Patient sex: F
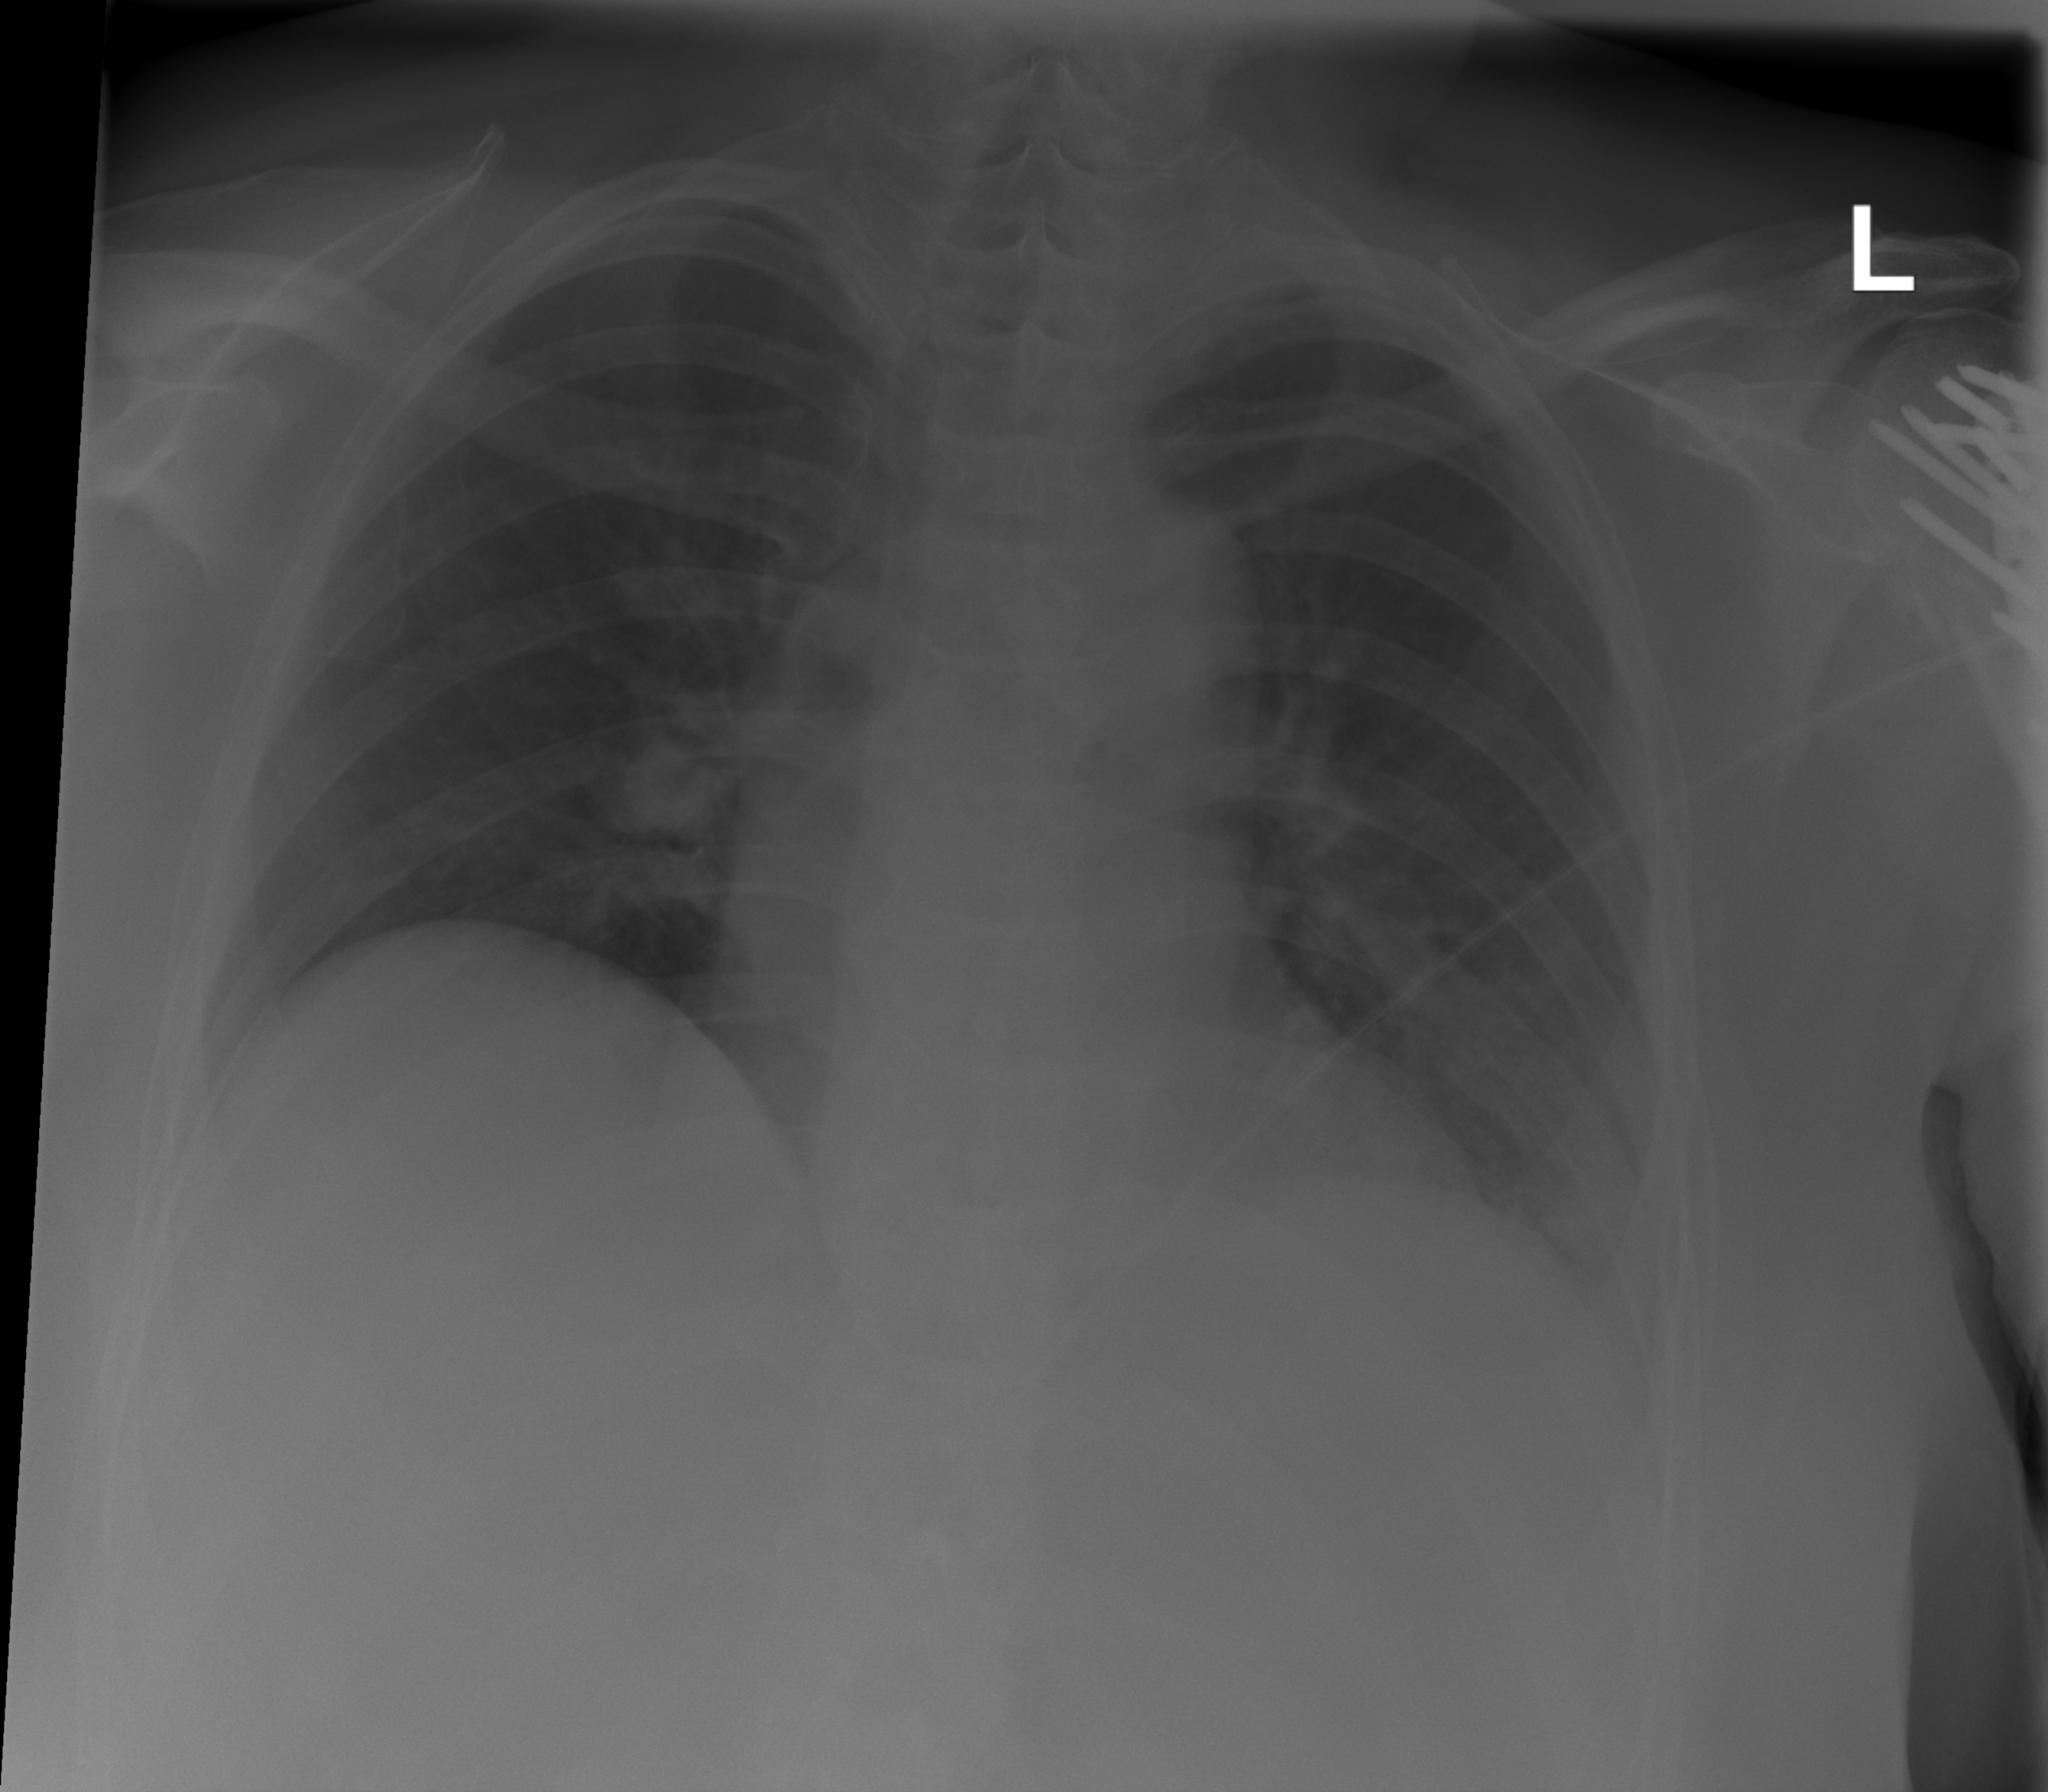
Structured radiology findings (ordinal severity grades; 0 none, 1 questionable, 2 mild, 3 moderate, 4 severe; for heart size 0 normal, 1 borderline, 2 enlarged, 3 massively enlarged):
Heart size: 0
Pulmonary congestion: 2
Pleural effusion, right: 0
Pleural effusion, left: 1
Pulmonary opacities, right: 0
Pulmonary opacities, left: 2
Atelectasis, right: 0
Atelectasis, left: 2